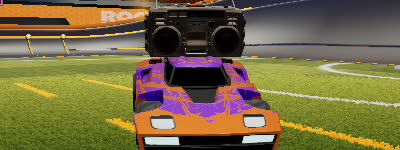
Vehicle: breakout